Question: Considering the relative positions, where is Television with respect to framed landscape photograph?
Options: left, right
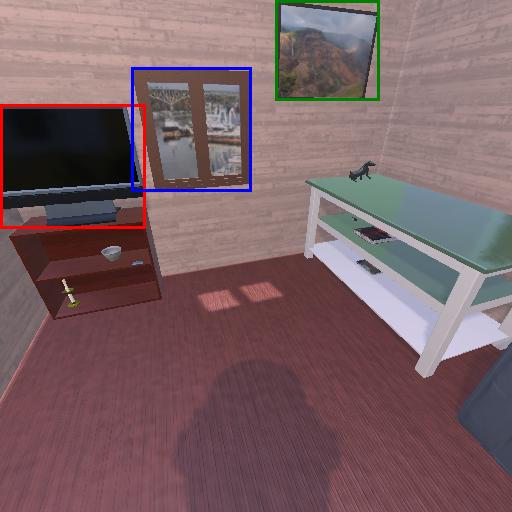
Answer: left